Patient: sex F, age 57
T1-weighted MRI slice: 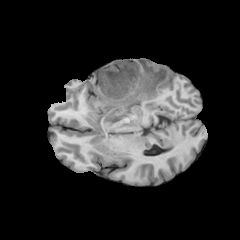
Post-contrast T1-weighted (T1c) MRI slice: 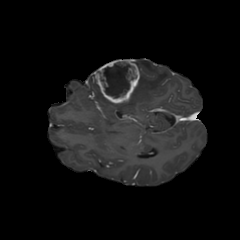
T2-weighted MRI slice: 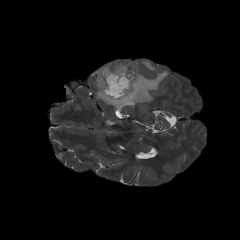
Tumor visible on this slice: yes
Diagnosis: Glioblastoma, IDH-wildtype
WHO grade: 4